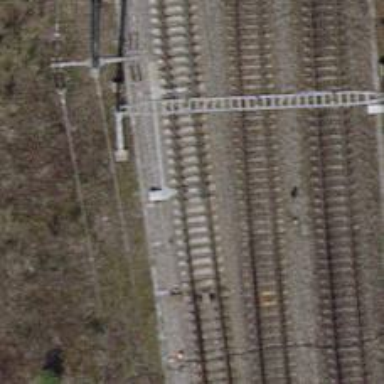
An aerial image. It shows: Railway switch.